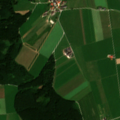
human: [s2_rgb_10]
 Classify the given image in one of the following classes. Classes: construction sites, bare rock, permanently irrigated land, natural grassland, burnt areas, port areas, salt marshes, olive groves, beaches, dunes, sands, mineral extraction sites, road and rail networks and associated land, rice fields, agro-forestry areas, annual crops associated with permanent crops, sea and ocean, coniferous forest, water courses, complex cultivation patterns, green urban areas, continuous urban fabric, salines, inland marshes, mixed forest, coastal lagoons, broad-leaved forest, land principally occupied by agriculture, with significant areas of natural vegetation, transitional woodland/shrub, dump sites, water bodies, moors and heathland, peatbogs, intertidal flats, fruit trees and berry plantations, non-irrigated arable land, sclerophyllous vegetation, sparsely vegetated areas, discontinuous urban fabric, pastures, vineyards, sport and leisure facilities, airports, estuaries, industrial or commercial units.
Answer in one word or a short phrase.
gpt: discontinuous urban fabric, pastures, coniferous forest